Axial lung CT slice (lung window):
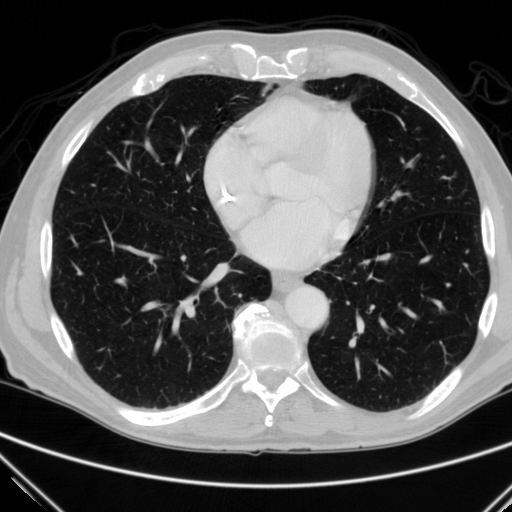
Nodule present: no